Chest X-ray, PA view. Patient: 67 years old, sex F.
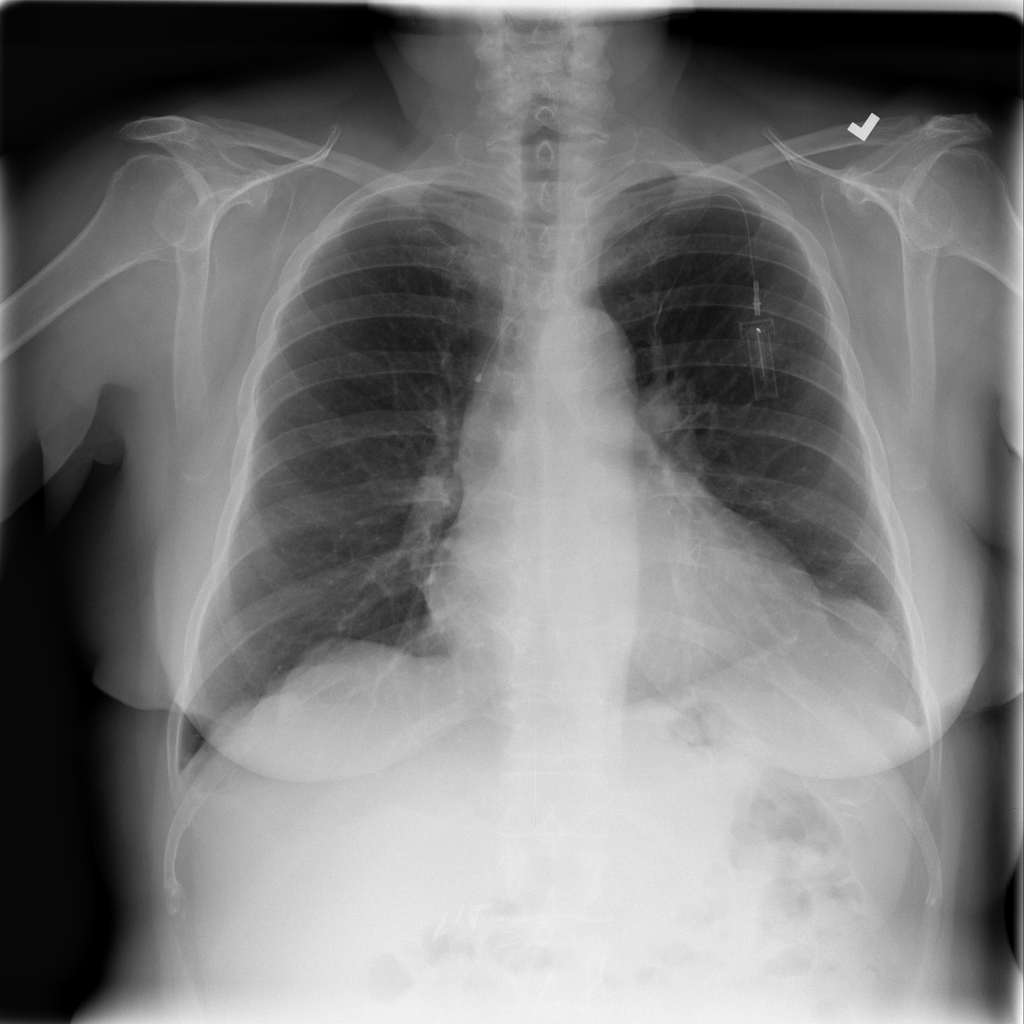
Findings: Atelectasis, Cardiomegaly, Effusion